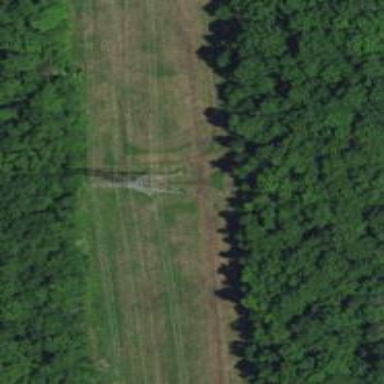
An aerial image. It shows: Power tower.